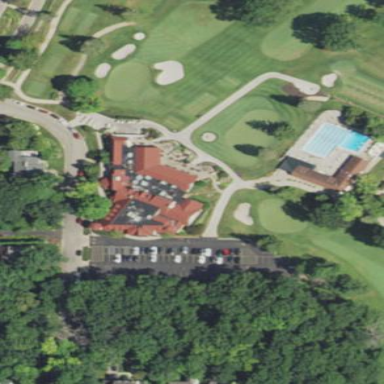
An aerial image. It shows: Clubhouse building for golf.